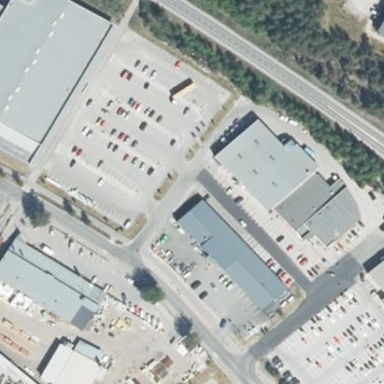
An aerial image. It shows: Retail area.